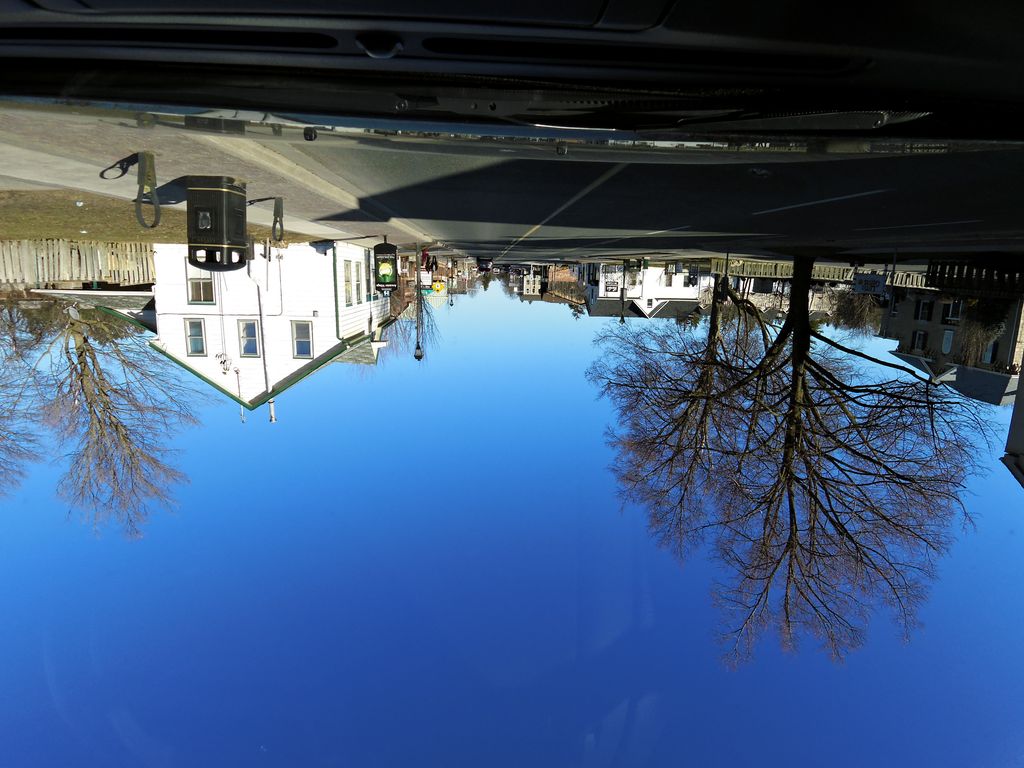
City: hamilton